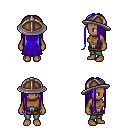
a pixel art fantasy rpg character, female body template, human, dark skin, leather chest armor, teal pants, blue extra-long hairstyle, chain helm, four views (front, back, left, right), 2x2 character sprite sheet, small pixel art, hard edges, no anti-aliasing